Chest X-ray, PA view. Patient: 47 years old, sex F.
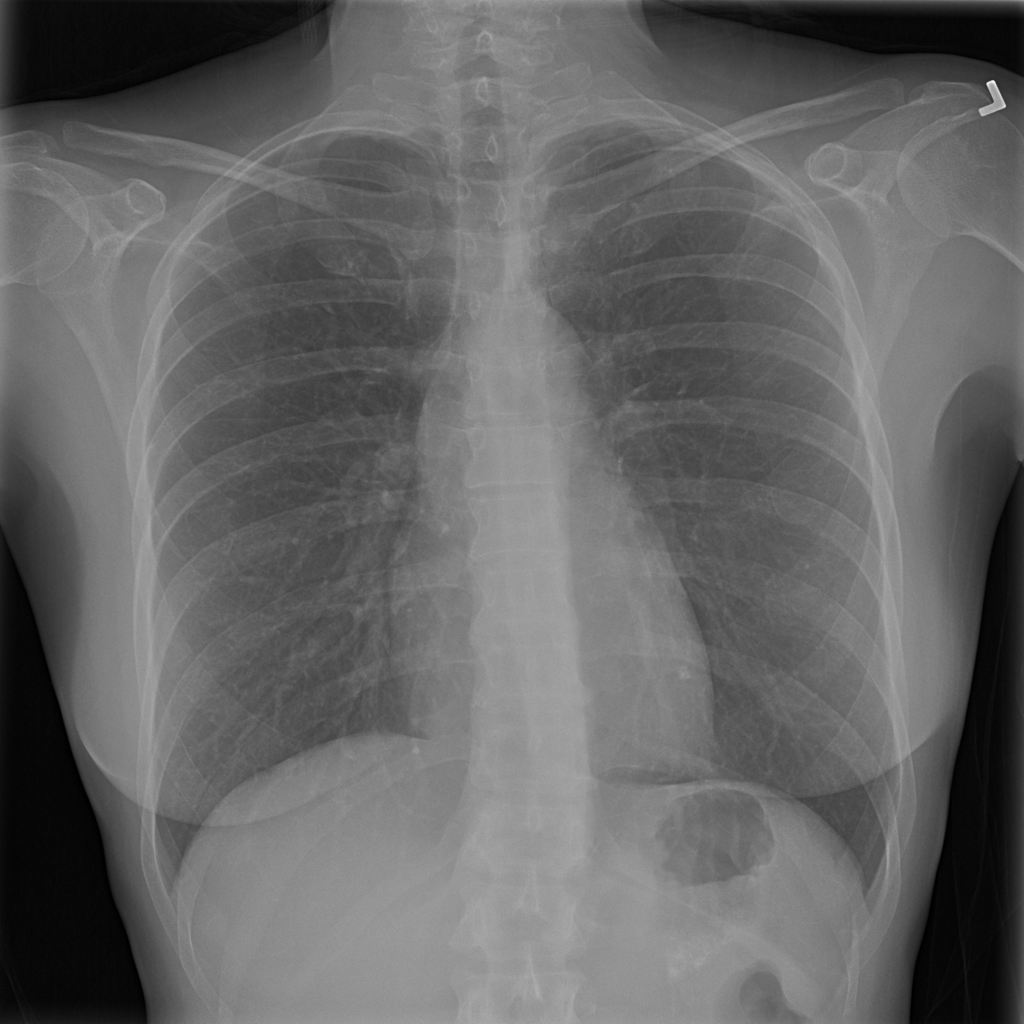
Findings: No Finding